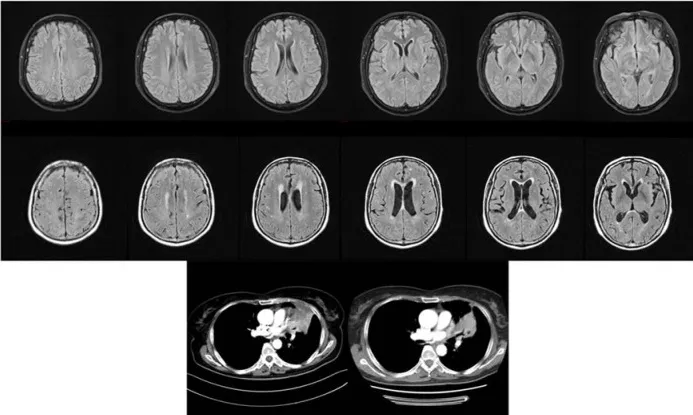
Clinical images of Case 2. (A1) Brain MRI with contrast showed suspicious reinforcement in the epencephalon and some ischemic areas in the frontal, parietal, and occipital lobes before EGFR-TKI therapy; (A2) Brain MRI showed multiple ischemic foci and lacunar infarction, encephalatrophy, and demyelination in white matter after EGFR-TKI therapy; (B) Chest CT with contrast of patient 2 showed partial response in chest lesions after EGFR-TKI treatment.
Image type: radiology (mri)